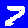
Digit: 7